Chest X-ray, AP view. Patient: 39 years old, sex M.
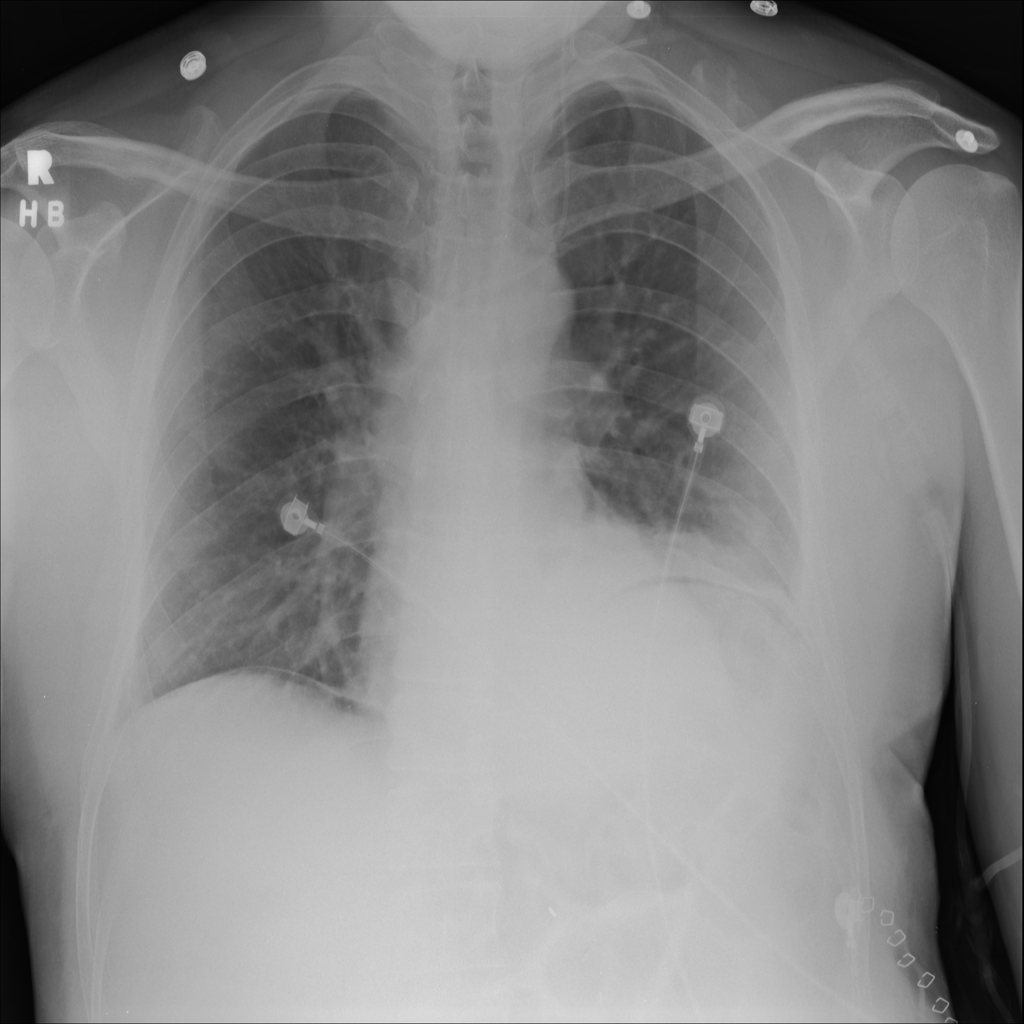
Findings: No Finding